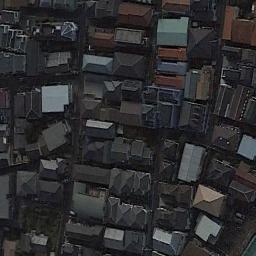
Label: dense_residential